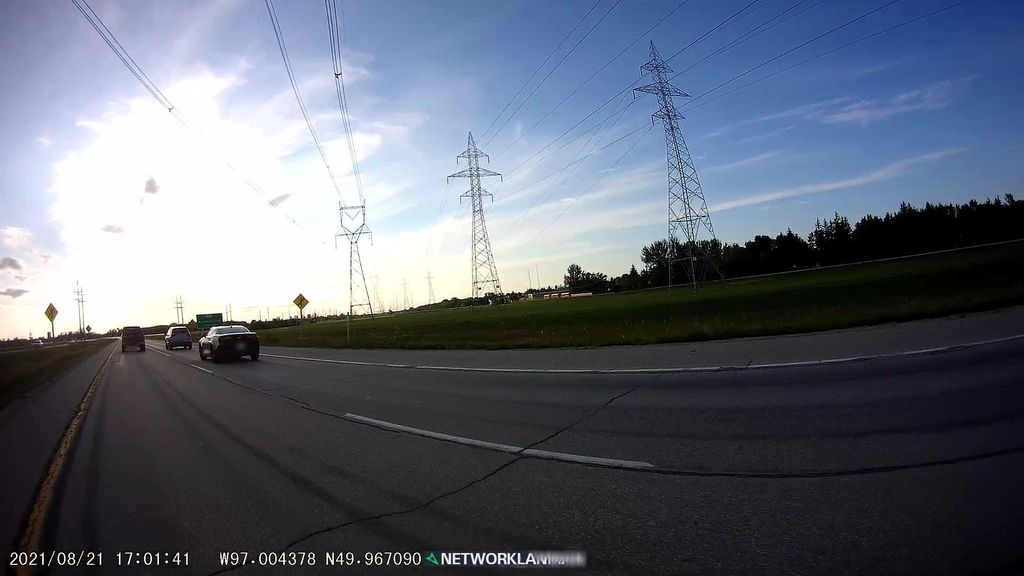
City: winnipeg